Question: I complied the below code to show the output as a GGmap in R Script. The code runs fine but the output is not shown.
Could anyone please be kind enough to assist. I been trying to figure out the error but still yet not been able to. Appreciate it if anyone could help me. Thank you in advance.
'''
#### Below Code ####
## Libraries
library(ggmap)
library(shiny)
bbox = c(left=-95.8, bottom=29.4, right=-95.0, top=30.0)
map <- get_stamenmap(bbox, zoom = 10, source="stamen")
ui <- fluidPage(
titlePanel("Crime Offences"),
sidebarPanel('Navigator',
checkboxGroupInput("crime_type", label = "Select offense type:",
choices = list("Aggravated Assault" = 'aggravated assault',
"Auto Theft" = 'auto theft',
"Burglary" = 'burglary',
"Murder" = 'murder',
"Rape" = 'rape',
"Robbery" = 'robbery'),
selected = 'Intel'),
dateRangeInput("date_range", label = "Select time period:",
start = "2010-01-01",
end = "2010-08-31",
min = "2010-01-01",
max = "2010-08-31",
format = "mm/dd'yy",
separator = " - ")),
mainPanel('Crime Data Information',
plotOutput("crime_data_final")),
position = 'left')
server <- function(input, output){
output$crime_data_final <- renderPlot(
ggmap(map) + stat_density2d(data = subset(crime_data, offense == input$crime_type),
aes(x = "date", y = input$crime_type) +
scale_fill_gradient(low = "green", high = "red") +
scale_alpha_continuous(range = c(0, 0.8)) +
geom_point(data = subset(crime_data, offense == input$crime_type),
aes(x = "date", y = input$crime_type), size = 0.5) +
guides(fill = FALSE, alpha = FALSE) +
ggtitle('Crime in Houston TX',
subtitle = 'Murders are concentrated around two areas in the city'))
)
}
## Executing the app
shinyApp(ui = ui, server = server)
'''
Below is the output

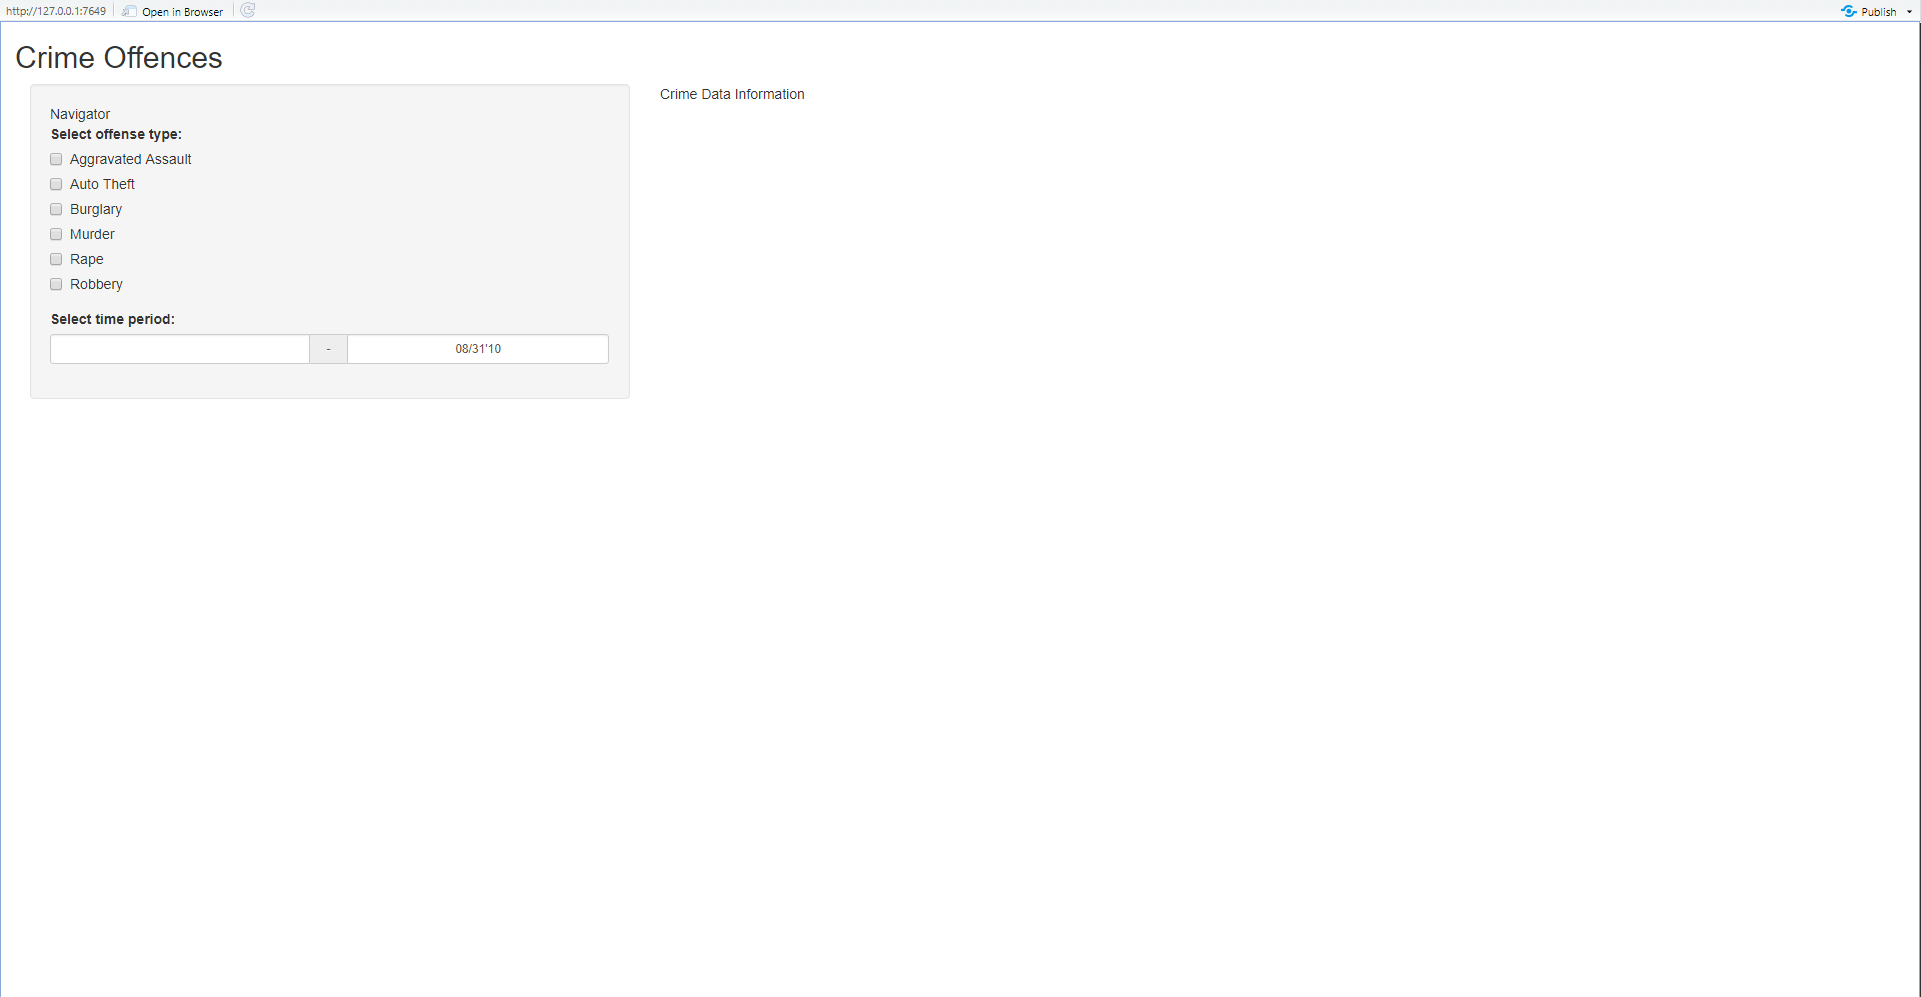
Answer: As you didn't provide 'crime_data', difficut to test, but try to replace date format:
'''
dateRangeInput("date_range", label = "Select time period:",
start = "2010-01-01",
end = "2010-08-31",
min = "2010-01-01",
max = "2010-08-31",
format = "mm/dd'yy",
separator = " - "))
'''
by
'''
dateRangeInput("date_range", label = "Select time period:",
start = "2010-01-01",
end = "2010-08-31",
min = "2010-01-01",
max = "2010-08-31",
format = yyyy-mm-dd",
separator = " - "))
'''